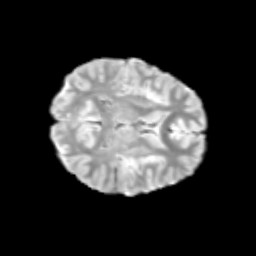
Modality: T2w
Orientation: axial
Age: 11
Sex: male
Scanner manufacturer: siemens
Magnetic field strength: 3 T
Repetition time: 3.8 s
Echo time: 0.07 s